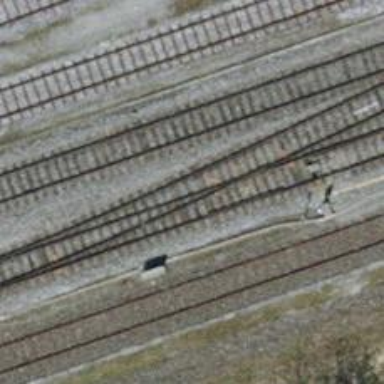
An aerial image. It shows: Single railway track with electrified contact line.